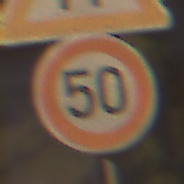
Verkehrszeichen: Geschwindigkeit50
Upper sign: VerengteFahrbahn
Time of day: Night
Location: Outdoor (Suburban)
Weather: PartlyCloudy
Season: NotSpecified
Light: Artificial